Interaction volume radius: 5 \u00c5
Interaction volume height: 45 \u00c5
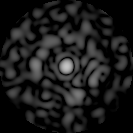
Disorder parameter: 0.8416